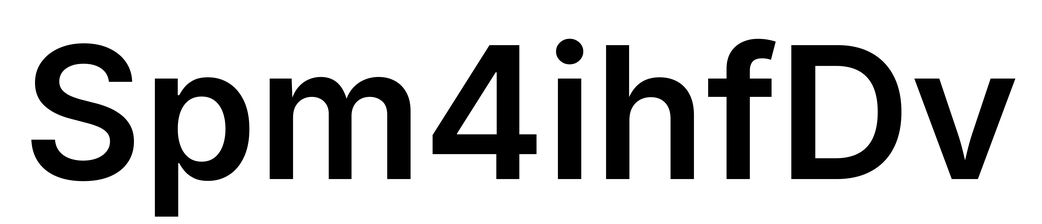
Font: Inter_SemiBold